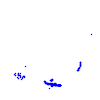
Particle: proton